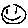
Label: smiley face